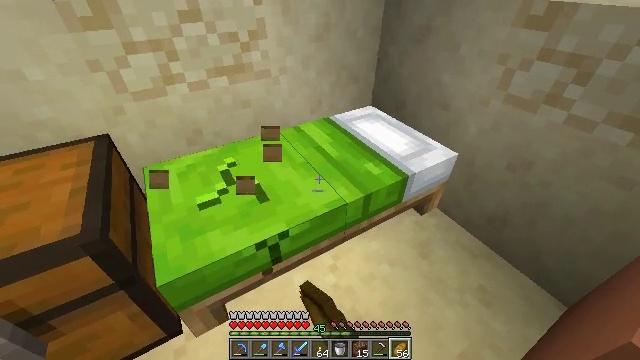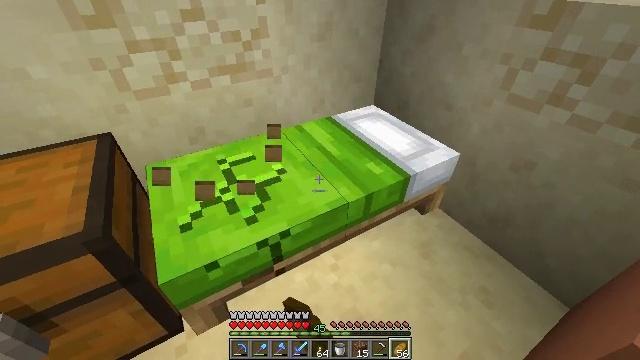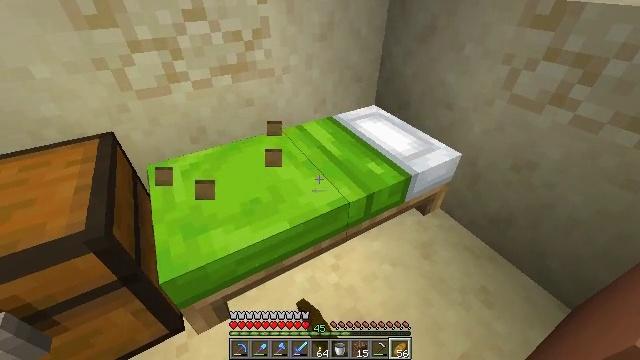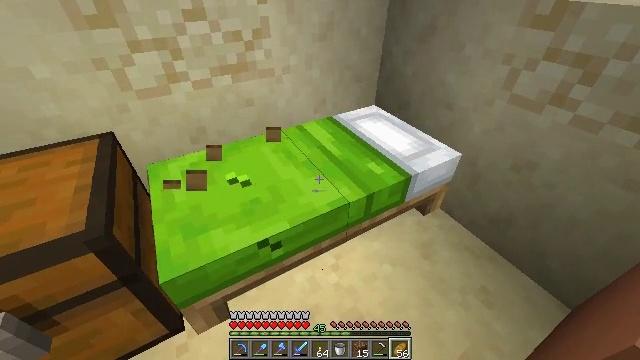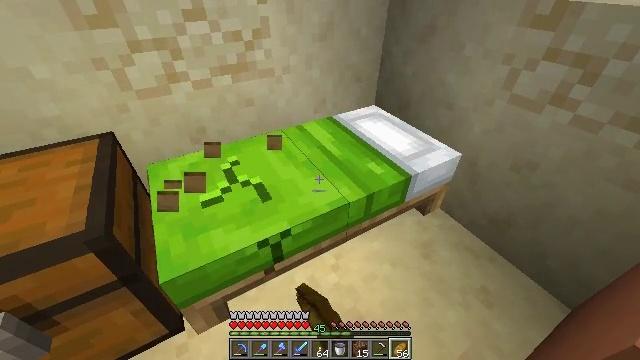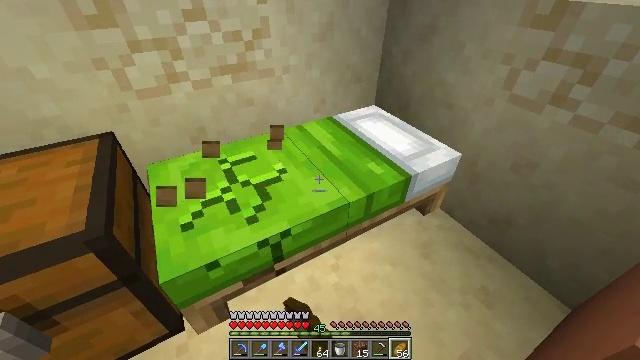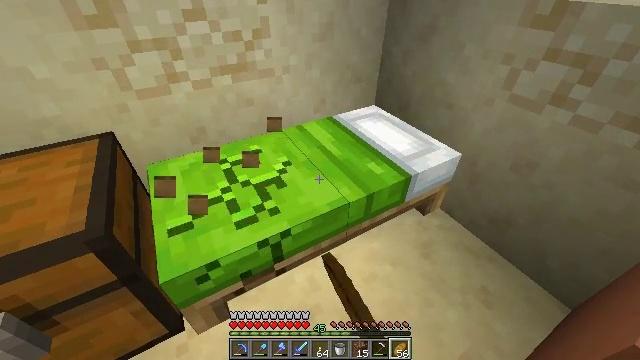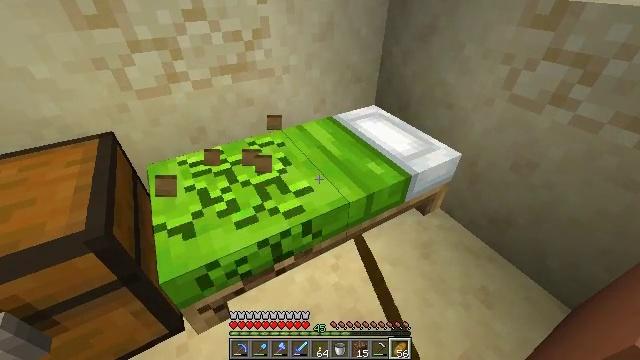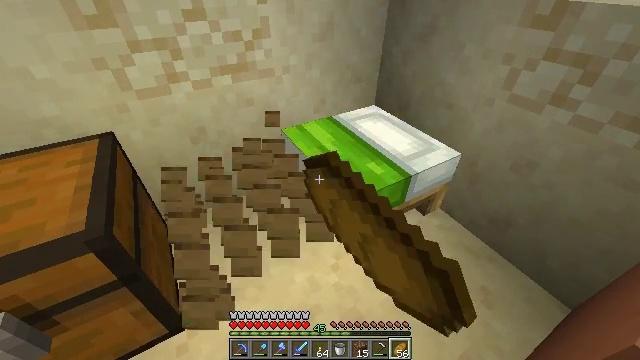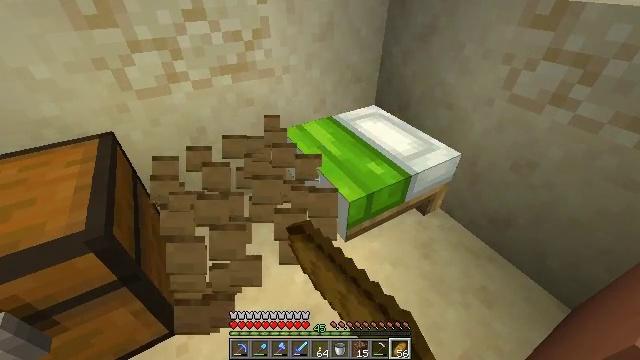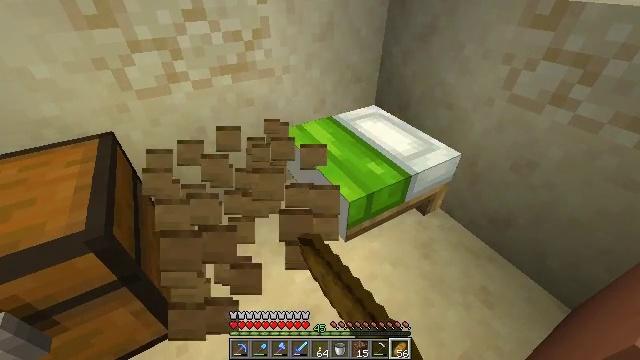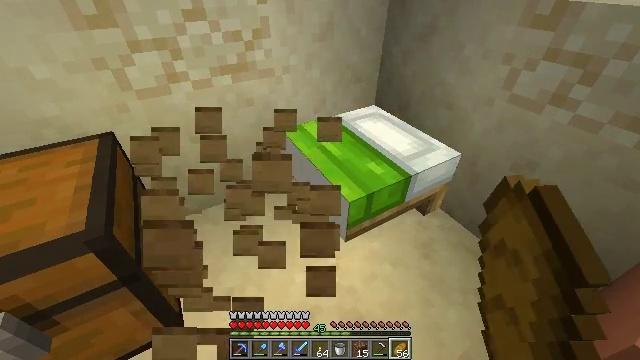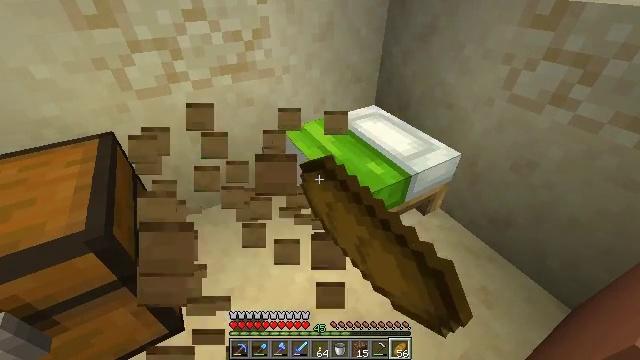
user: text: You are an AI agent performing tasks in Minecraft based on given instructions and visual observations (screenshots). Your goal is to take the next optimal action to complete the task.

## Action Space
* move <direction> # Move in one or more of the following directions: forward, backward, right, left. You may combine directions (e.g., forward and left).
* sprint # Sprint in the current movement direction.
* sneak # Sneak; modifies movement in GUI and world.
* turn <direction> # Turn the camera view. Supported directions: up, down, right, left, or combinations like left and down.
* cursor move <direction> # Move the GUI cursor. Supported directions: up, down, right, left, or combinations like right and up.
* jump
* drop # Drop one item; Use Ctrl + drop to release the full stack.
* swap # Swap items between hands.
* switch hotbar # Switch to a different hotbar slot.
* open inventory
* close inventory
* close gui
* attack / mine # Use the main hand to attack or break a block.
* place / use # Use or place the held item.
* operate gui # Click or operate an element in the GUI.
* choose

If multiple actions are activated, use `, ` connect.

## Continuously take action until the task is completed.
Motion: motion action
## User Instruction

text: Retrieve the lime bed from its current location.
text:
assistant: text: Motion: attack / mine
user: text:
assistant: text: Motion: no_op
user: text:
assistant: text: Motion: attack / mine
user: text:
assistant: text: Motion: attack / mine
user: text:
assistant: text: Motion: attack / mine
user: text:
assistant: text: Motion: attack / mine
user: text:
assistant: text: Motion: attack / mine
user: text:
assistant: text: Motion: attack / mine
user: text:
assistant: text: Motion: attack / mine
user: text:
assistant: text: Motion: attack / mine
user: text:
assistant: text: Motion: attack / mine
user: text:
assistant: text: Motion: attack / mine
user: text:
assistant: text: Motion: attack / mine